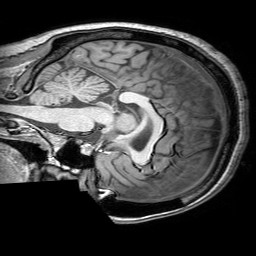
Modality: T1w
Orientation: sagittal
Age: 34
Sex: female
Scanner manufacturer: philips
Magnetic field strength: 3 T